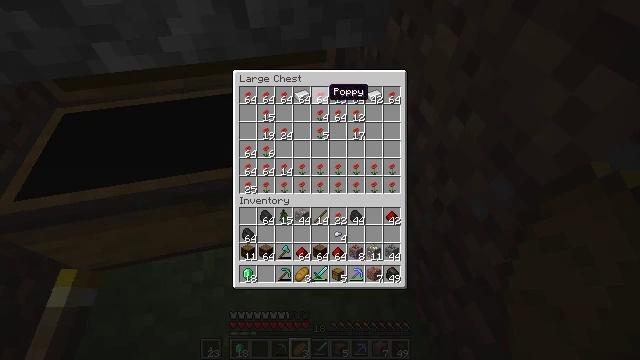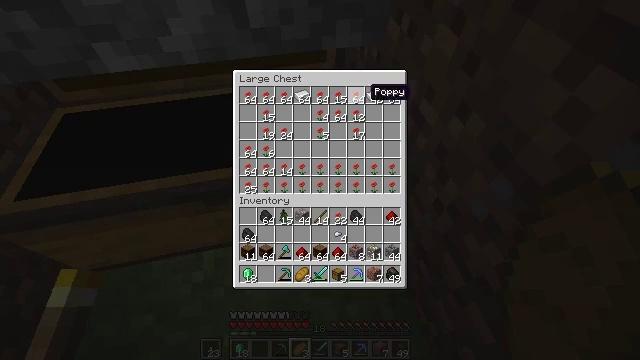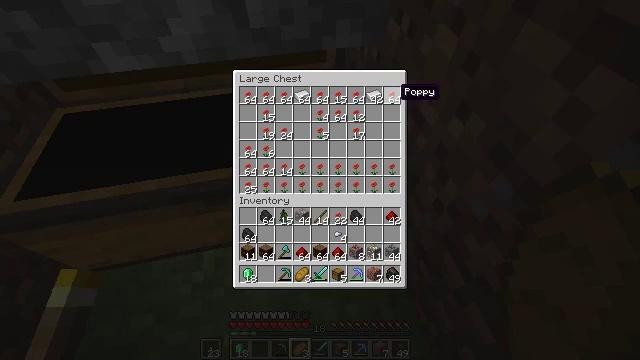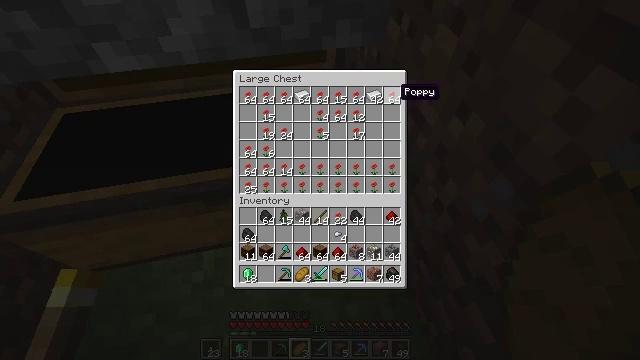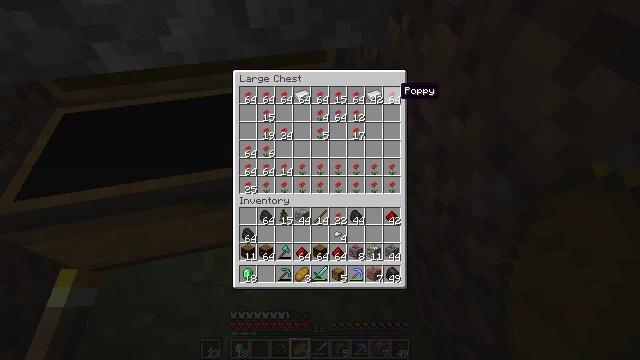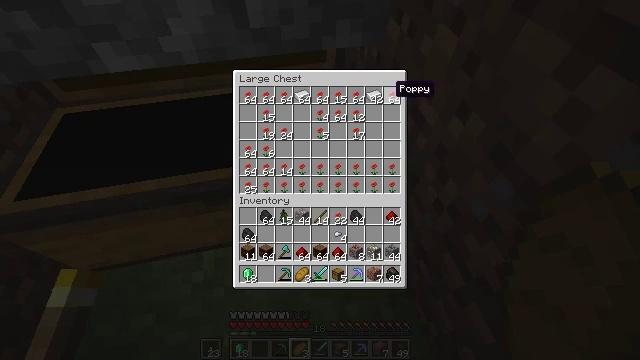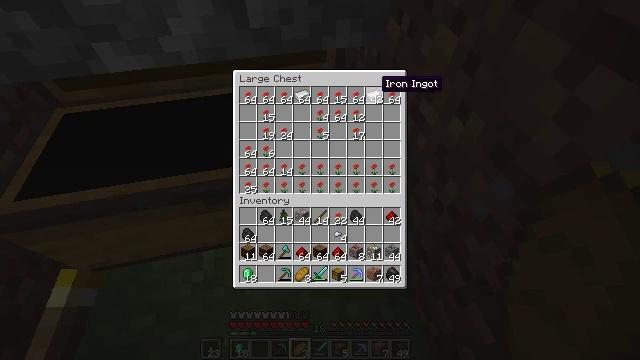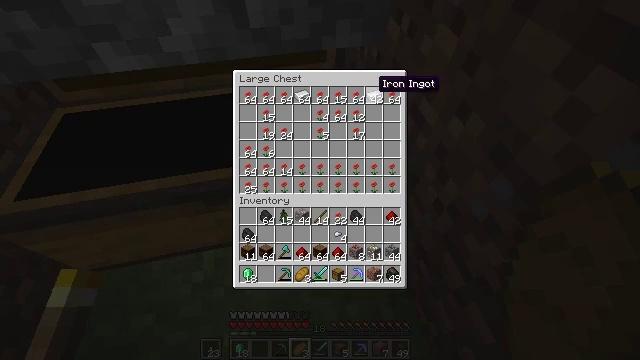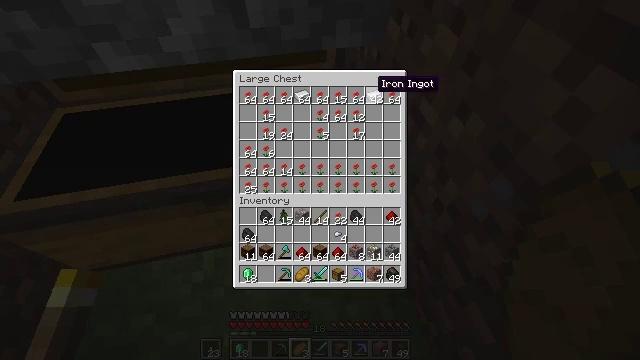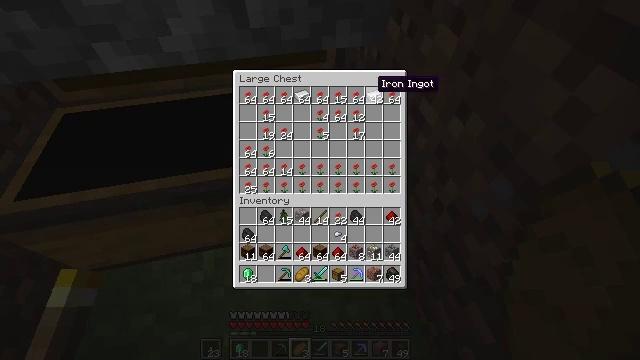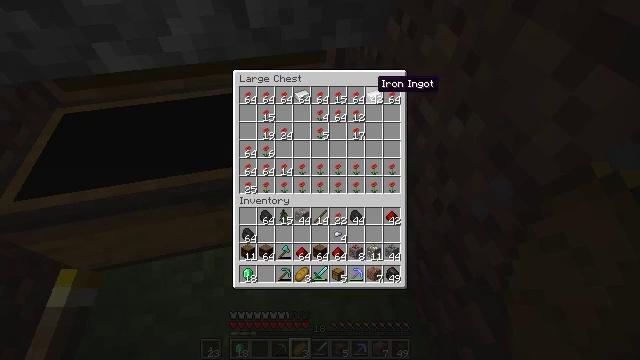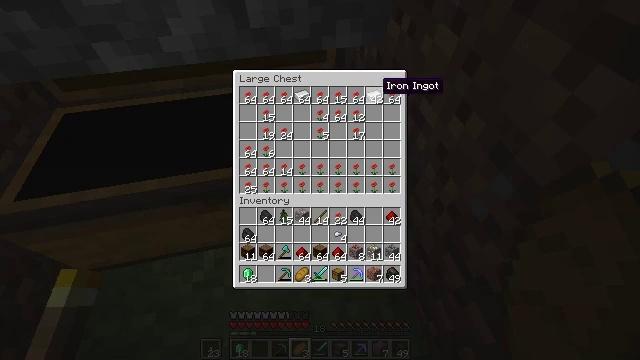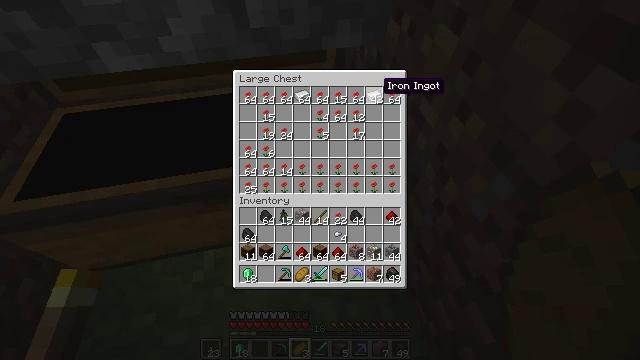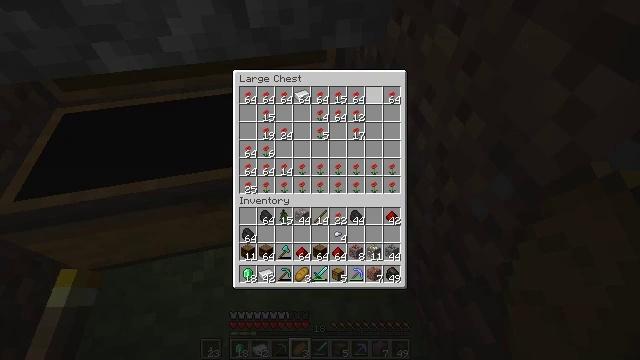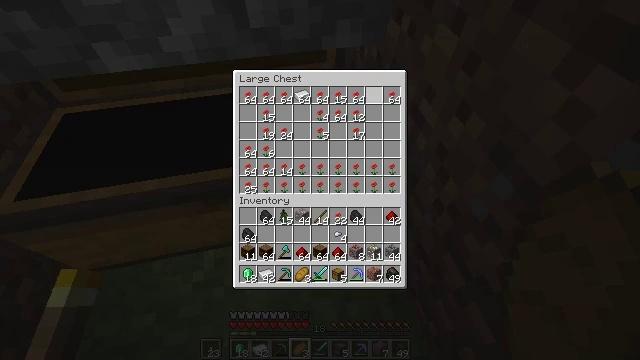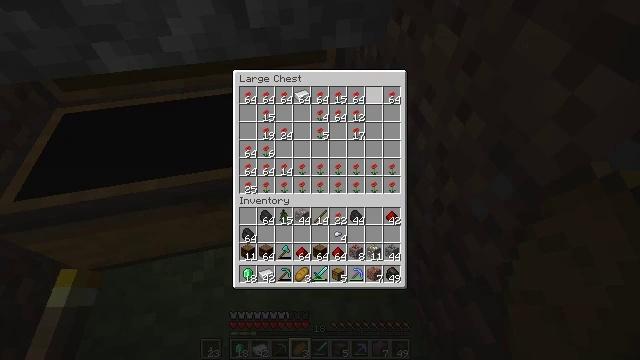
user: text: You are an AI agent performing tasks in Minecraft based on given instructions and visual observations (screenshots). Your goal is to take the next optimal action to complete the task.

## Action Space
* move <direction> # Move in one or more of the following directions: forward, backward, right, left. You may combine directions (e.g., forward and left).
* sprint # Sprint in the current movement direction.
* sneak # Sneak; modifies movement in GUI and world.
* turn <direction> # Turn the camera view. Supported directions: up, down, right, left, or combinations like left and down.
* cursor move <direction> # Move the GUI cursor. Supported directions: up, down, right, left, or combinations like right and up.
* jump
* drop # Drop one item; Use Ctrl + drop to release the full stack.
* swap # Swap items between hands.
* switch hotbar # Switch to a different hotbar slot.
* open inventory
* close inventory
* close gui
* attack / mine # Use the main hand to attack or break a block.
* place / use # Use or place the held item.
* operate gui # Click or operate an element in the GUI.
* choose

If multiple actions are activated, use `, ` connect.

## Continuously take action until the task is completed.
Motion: motion action
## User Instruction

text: Open the crafting table to craft an emerald.
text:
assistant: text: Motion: sneak, cursor move right
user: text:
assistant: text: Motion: sneak, cursor move right
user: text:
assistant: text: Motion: sneak
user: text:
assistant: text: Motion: sneak
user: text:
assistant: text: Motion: sneak
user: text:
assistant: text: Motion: sneak, cursor move left
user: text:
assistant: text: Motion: sneak
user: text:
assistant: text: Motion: sneak
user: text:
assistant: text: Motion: sneak
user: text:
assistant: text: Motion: sneak
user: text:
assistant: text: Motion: sneak
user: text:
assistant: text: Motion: sneak
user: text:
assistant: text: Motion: sneak, operate gui
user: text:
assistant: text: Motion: sneak, operate gui
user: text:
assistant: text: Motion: sneak, operate gui
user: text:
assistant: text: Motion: sneak, cursor move left
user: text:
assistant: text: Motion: sneak, cursor move left
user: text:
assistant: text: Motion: sneak
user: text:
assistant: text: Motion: sneak
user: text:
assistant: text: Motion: sneak
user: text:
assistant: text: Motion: sneak
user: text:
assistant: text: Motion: sneak
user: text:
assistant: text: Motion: sneak
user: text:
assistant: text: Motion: sneak
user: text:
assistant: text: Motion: sneak, operate gui
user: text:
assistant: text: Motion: sneak, operate gui
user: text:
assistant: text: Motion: sneak
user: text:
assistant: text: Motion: sneak
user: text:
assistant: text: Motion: sneak
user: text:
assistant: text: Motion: sneak